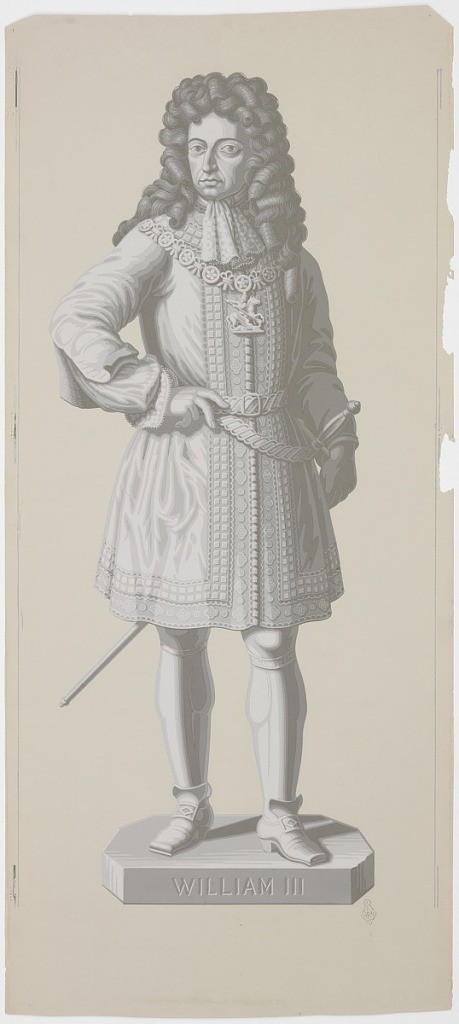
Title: William III
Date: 1881–1882
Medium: Block-printed paper
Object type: Decorative panel
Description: Series of eight panels, each with British ruler, full length, in grisaille. William III, reigned 1689-1702.